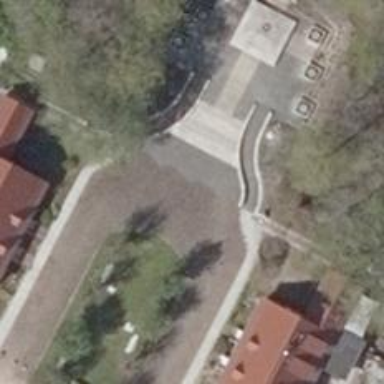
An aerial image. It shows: Footway.